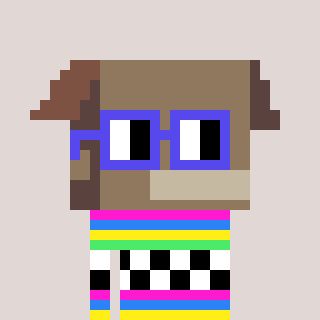
a pixel art character with square blue glasses, a box-shaped head and a red-colored body on a warm background